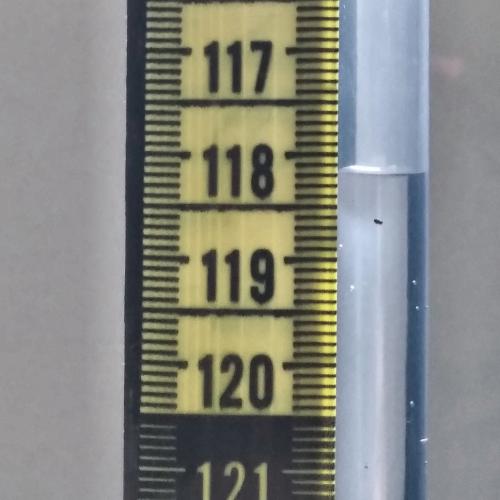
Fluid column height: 118.2 cm